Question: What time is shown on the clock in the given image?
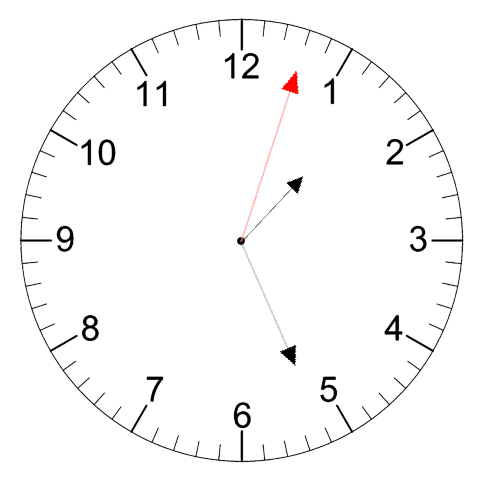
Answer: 01:26:03